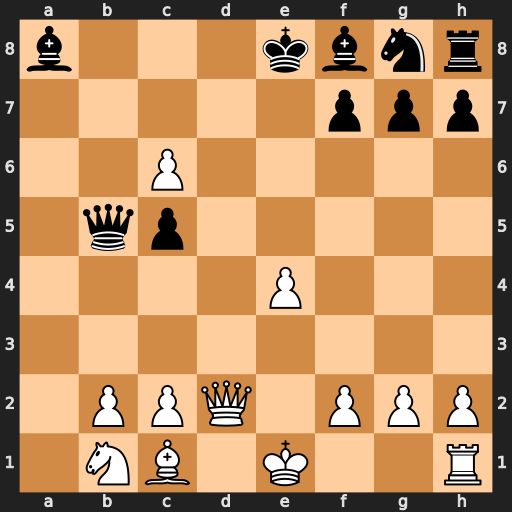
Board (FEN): b3kbnr/5ppp/2P5/1qp5/4P3/8/1PPQ1PPP/1NB1K2R
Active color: w
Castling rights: Kk
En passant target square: -
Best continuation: Qd7#